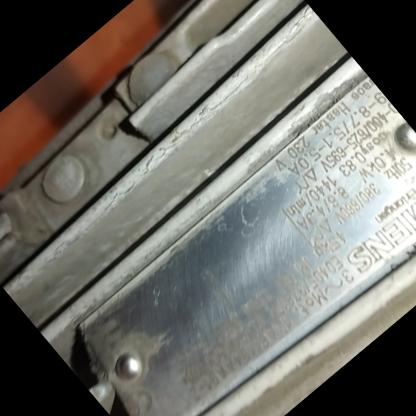
Klasa: tabliczka-znamionowa